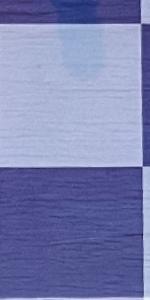
Label: Empty